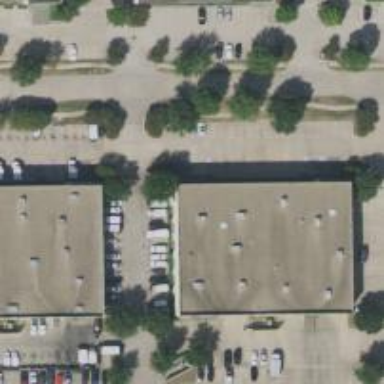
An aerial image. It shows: Commercial building.